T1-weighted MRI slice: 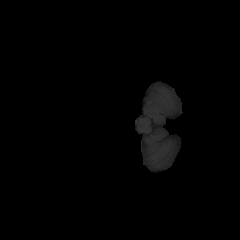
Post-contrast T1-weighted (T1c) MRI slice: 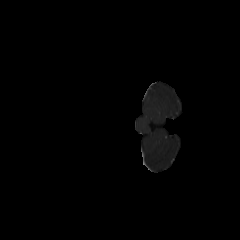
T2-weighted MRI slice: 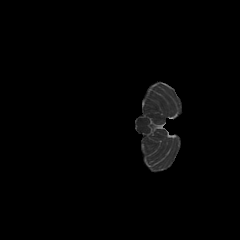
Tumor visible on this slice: no